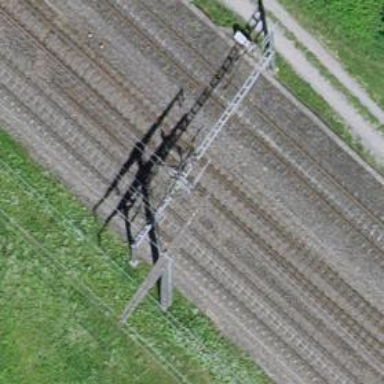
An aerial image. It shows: Railway switch.